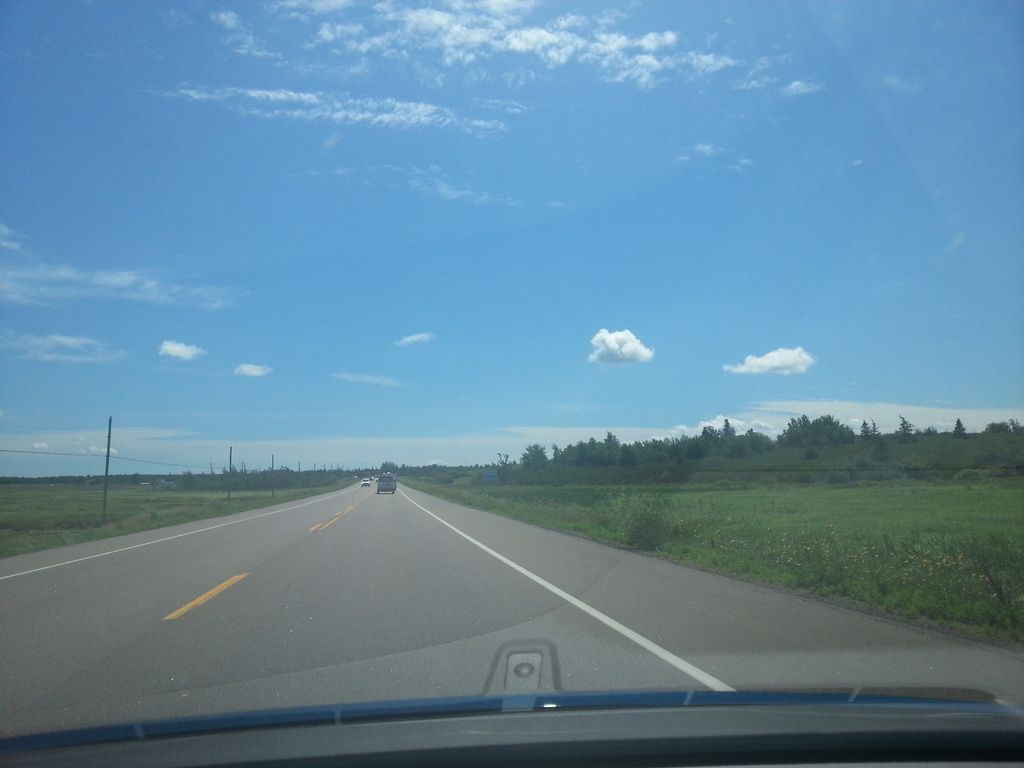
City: charlottetown